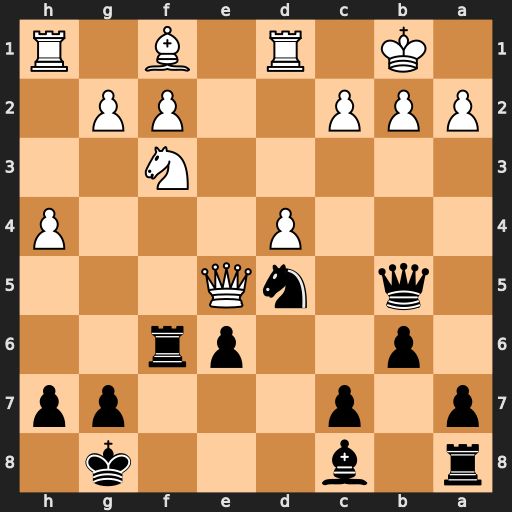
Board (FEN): r1b3k1/p1p3pp/1p2pr2/1q1nQ3/3P3P/5N2/PPP2PP1/1K1R1B1R
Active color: b
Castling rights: -
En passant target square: -
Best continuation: Nc3+ Ka1 Qxe5 dxe5 Nxd1